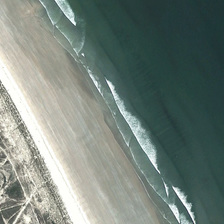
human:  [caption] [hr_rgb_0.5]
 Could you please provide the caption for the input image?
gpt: a beach is near an ocean with white waves .

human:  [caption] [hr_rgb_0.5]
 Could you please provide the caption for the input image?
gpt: a beach is near an ocean with white waves .

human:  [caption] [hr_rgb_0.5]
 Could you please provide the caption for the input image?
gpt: a beach is near an ocean with white waves .

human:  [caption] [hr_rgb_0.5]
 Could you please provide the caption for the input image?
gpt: a beach is near an ocean with white waves .

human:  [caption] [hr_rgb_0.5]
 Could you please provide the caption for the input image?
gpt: a beach is near an ocean with white waves .